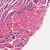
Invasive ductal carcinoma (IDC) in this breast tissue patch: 0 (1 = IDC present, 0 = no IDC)